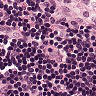
Metastatic tissue present: no